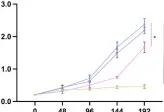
Cell viability of GBC-SD and NOZ cells expressing BRCA1 p. Arg1325Lys and ERBB3 p. Gly337Arg mutation. (C) GBC-SD cells expressing both BRCA1 p. Arg1325Lys and ERBB3 p. Gly337Arg mutation responded to olaparib and afatinib.
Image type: pathology (immunostaining)